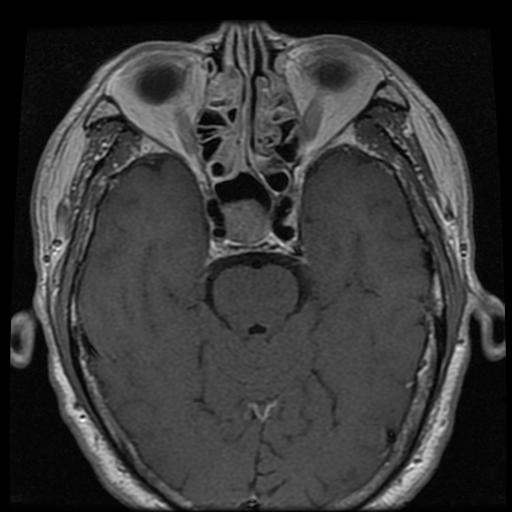
Label: pituitary